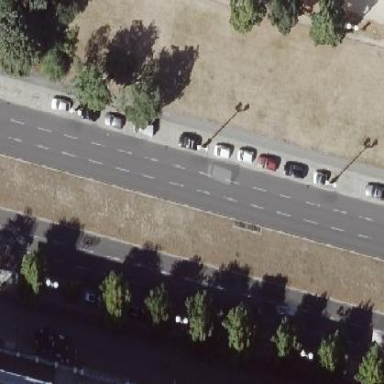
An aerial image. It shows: Traffic island covered with grass.